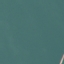
Label: SeaLake